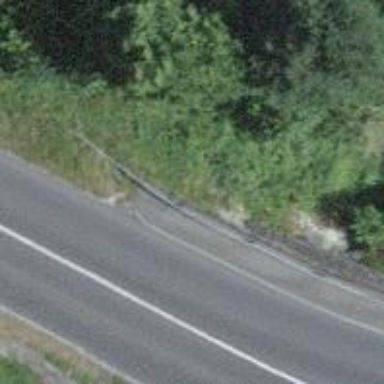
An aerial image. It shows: Kerb serving as barrier.